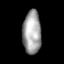
Tissue: prostate
Cell type: T cells
Senescence score: 0.3116
Nuclear area (px): 781
Mean DAPI intensity: 161.361